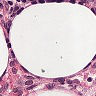
Metastatic tissue present: no